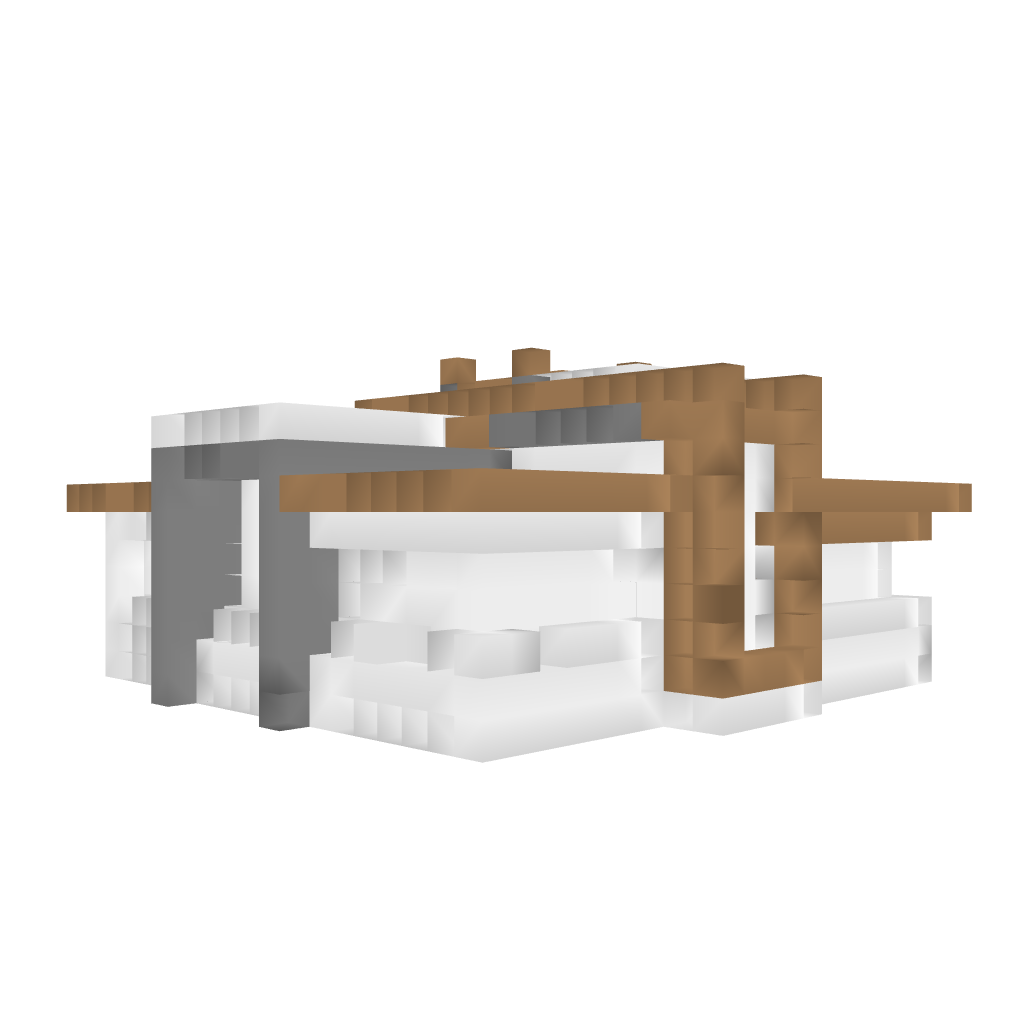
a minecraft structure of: modern home bad low quality